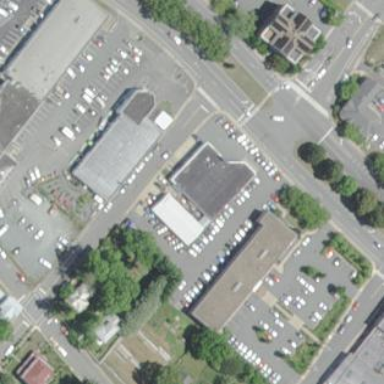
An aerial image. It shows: Commercial building housing tire shop.